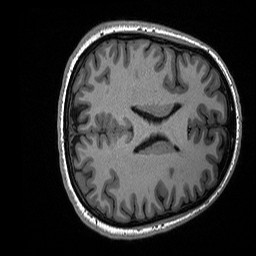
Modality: T1w
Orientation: axial
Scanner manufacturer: siemens
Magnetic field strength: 3 T
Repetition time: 2.3 s
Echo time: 0.00288 s